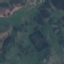
Label: HerbaceousVegetation